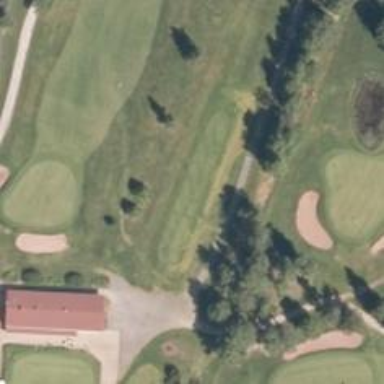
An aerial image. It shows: Golf tee.